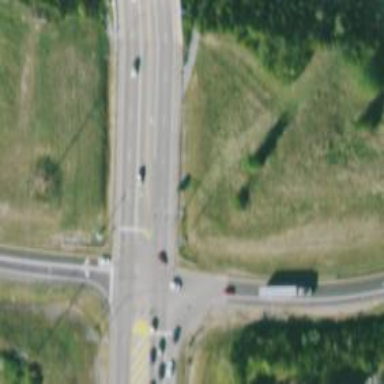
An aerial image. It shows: This image shows trunk highway that functions as expressway.